Question: I have added a label with some text and links to an ScrollView,
when you tap on those links (in the label), a delegate method will call, displays a popover and show some related information.
but problem starts from here, I want when you tap on anywhere else except the links, the popover disappear.
if I add a UITapGestureRecognizer to ScrollView, the delegate method for links won't call.
what should I do to label handles the tap on links, and ScrollView Handles the other taps?
I did like that:
'''
UITapGestureRecognizer *tap = [[UITapGestureRecognizer alloc] initWithTarget:self action:@selector(tapped)];
[self.scrollView addGestureRecognizer:tap];
- (void)tapped
{
if ([self.storyText.delegate respondsToSelector:@selector(attributedLabel:shouldFollowLink:)])
[self.storyText.delegate performSelector:@selector(attributedLabel:shouldFollowLink:) withObject:self.storyText];
}
'''
In tapped method Im checking if Im tapping on a link, the delegate should be called, but Delegate wont call.
Am I missing someThing?

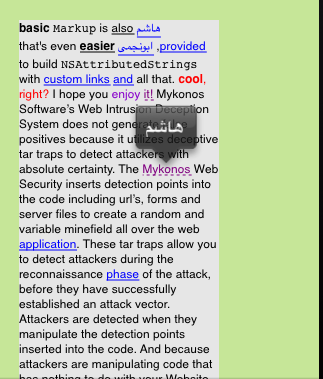
Answer: Solved!
Solution:
first I create a custom class for my scrollView and subclassed that from UIScrollView.
Second I override
'''
-(void)touchesEnded:(NSSet *)touches withEvent:(UIEvent *)event
'''
in my custom ScrollView class. in this method I called a method to dismiss the popover.
but important part is that in viewWillAppear method of the class which popover will appear, I passed self to custom scrollView class. because if I didn't that, the method for dismissing popover won't work (it needs an object of this class).
'''
[self.scrollView initWithStoryViewController:self];
'''

this images show in which scenario I had this problem: